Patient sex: F
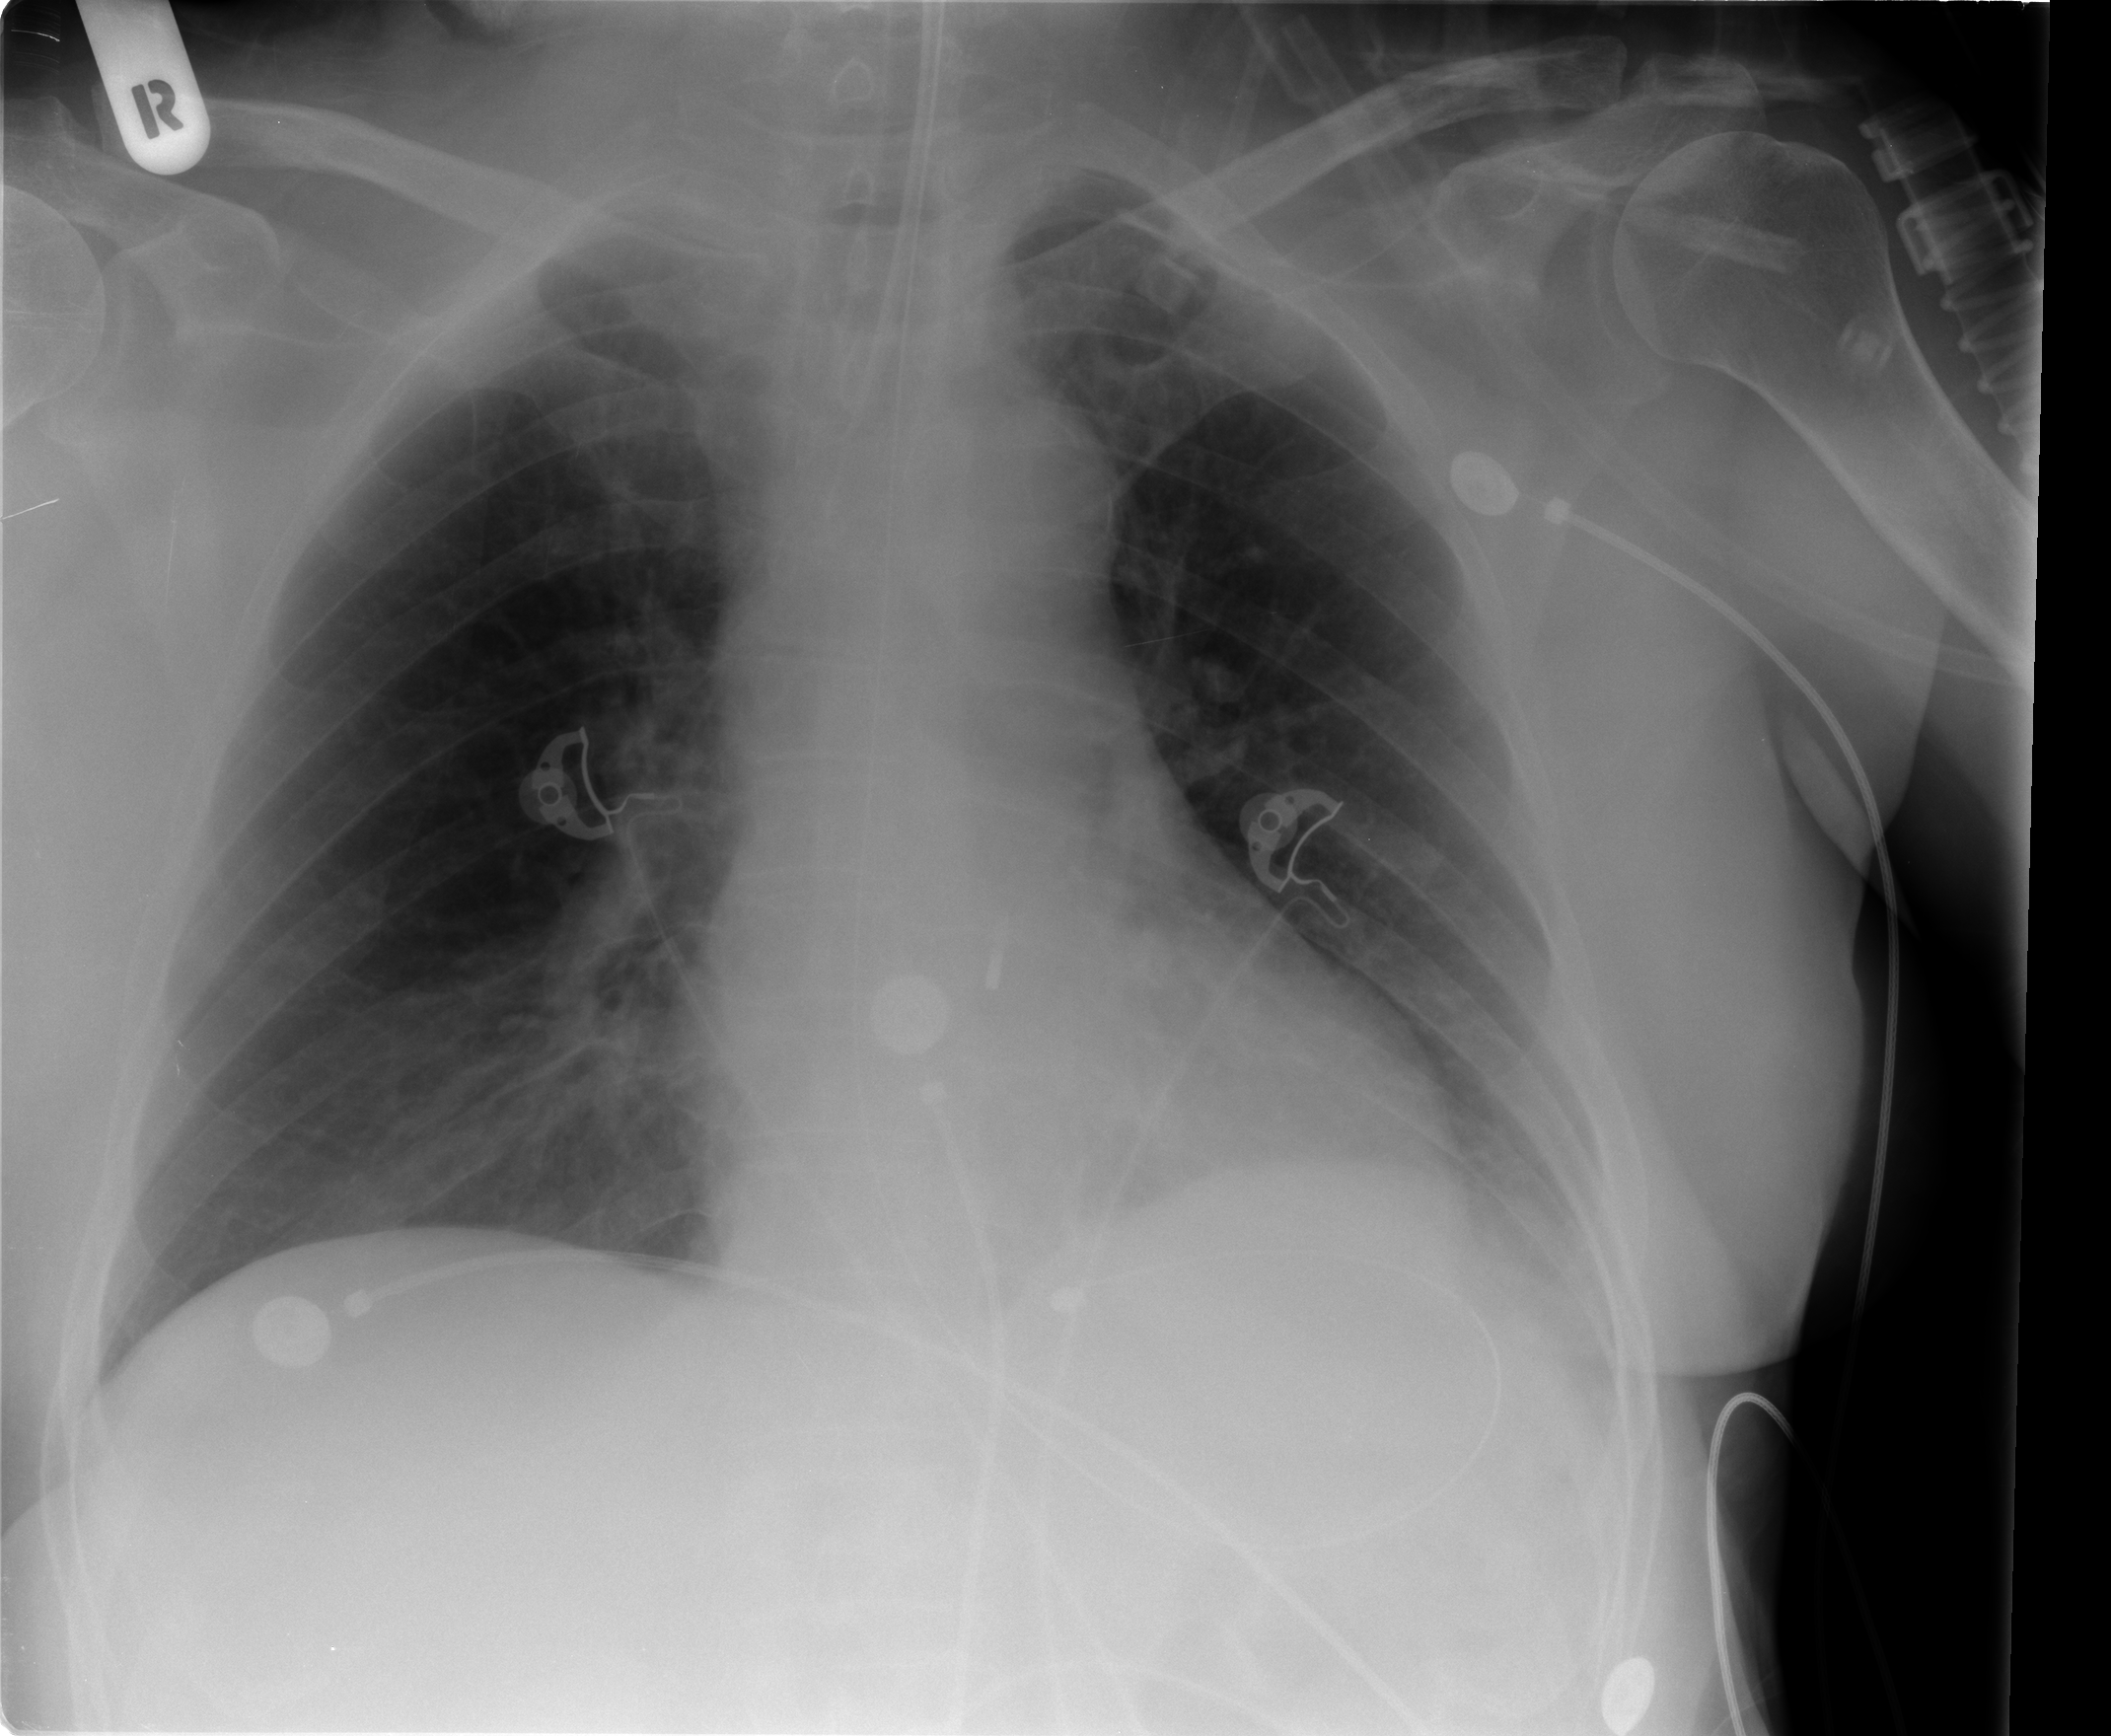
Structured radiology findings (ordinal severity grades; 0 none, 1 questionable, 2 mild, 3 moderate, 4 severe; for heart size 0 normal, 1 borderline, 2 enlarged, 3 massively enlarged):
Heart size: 2
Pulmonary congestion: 3
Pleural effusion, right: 0
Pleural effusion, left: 1
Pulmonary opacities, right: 1
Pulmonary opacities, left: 0
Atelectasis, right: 2
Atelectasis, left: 2